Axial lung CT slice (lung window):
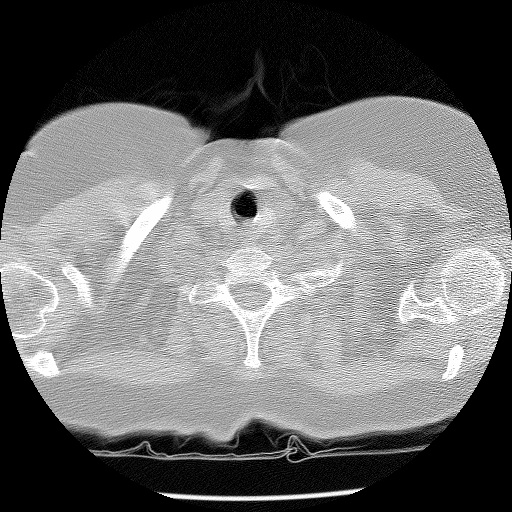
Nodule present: no